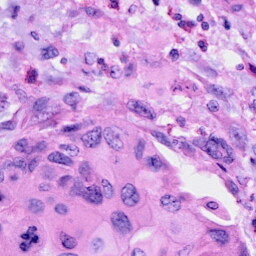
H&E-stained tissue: Cervix